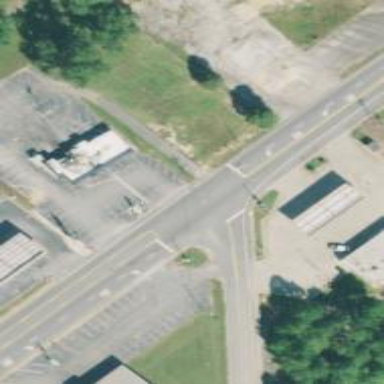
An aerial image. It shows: Unmarked road crossing.